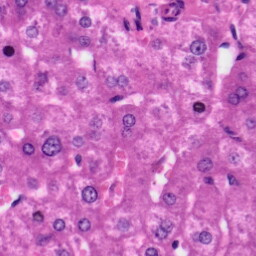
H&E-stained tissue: Liver